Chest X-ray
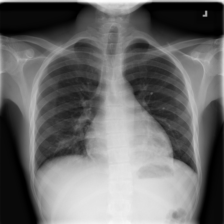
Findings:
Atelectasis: negative
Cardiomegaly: negative
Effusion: negative
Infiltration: negative
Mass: negative
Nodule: negative
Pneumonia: negative
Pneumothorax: negative
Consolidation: negative
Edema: negative
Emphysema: negative
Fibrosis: negative
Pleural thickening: negative
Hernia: negative